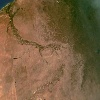
Label: land